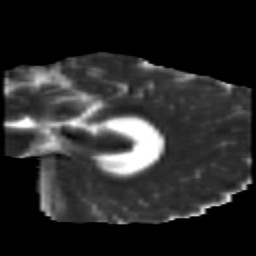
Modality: MD
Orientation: sagittal
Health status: healthy
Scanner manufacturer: siemens
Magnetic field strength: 3 T
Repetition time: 10 s
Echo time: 0.092 s